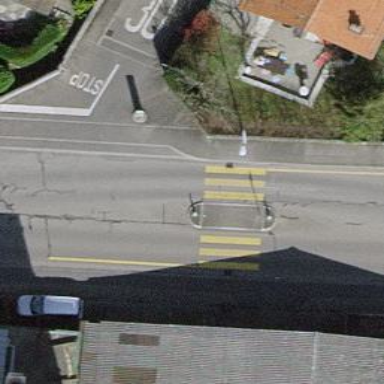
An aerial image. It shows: Uncontrolled road crossing with pedestrian island.